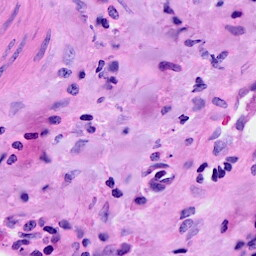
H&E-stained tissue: Breast